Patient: sex M, age 60
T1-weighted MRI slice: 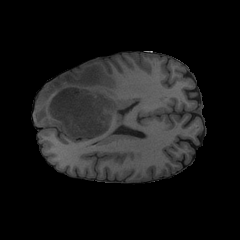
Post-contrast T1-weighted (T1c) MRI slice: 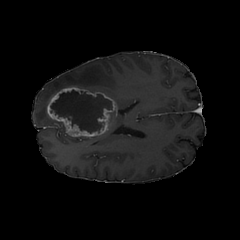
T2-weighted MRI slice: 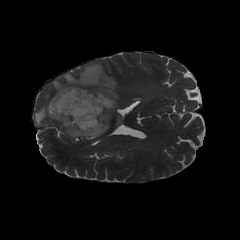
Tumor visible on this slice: yes
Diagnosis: Glioblastoma, IDH-wildtype
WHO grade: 4